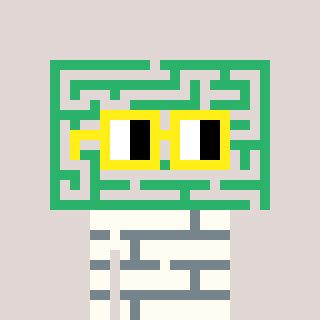
a pixel art character with square yellow glasses, a maze-shaped head and a grayscale-colored body on a warm background